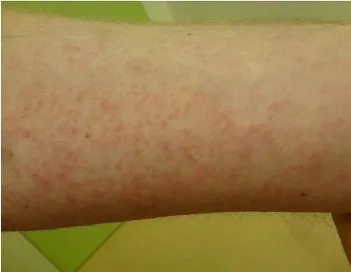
Dermatological toxicities after 13 months of vemurafenib, representing a grade II maculopapular rash.
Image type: medical_photograph (skin_photograph)